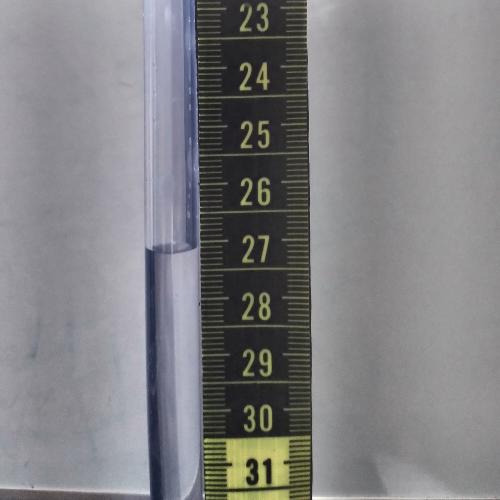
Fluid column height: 27.1 cm